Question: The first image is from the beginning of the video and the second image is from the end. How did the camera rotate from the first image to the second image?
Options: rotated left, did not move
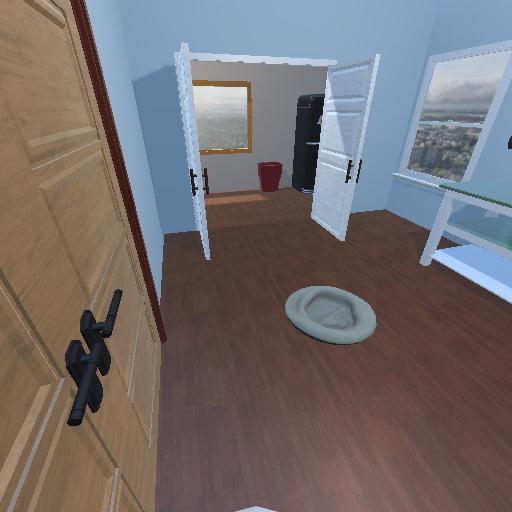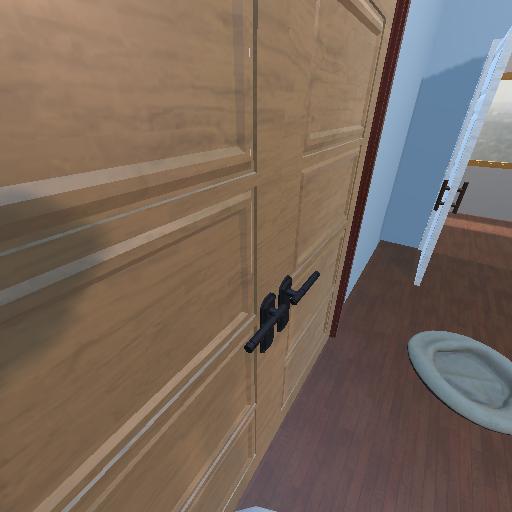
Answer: rotated left